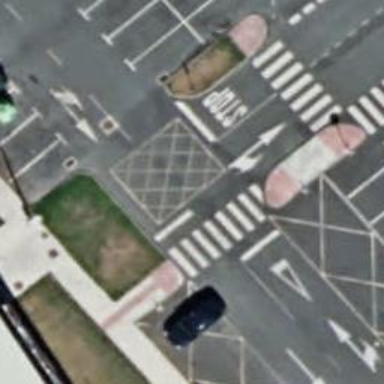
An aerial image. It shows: Footway with zebra crossing.